Interaction volume radius: 10 \u00c5
Interaction volume height: 15 \u00c5
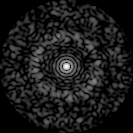
Disorder parameter: 0.8006